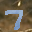
Label: 7